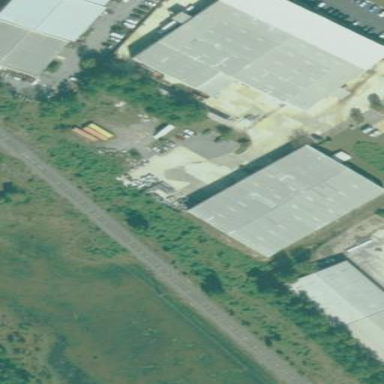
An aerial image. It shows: Commercial building.